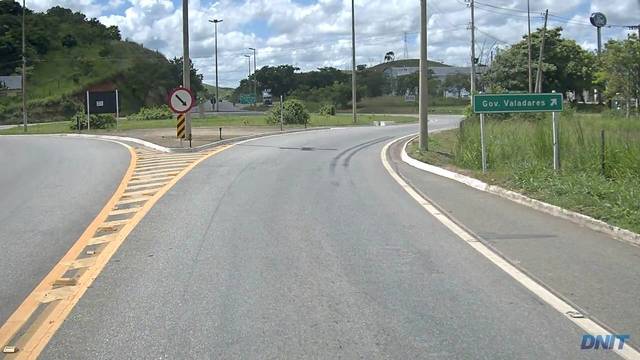
Region: Brazil
Coordinates: -18.837, -41.964